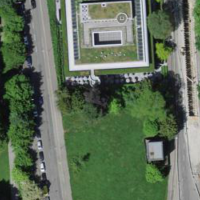
EUNIS habitat code: 53
Species observed at this site:
Taxus baccata
Liquidambar styraciflua
Asplenium scolopendrium
Cyprinus carpio